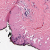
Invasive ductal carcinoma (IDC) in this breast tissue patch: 0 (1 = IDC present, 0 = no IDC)